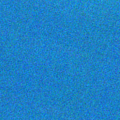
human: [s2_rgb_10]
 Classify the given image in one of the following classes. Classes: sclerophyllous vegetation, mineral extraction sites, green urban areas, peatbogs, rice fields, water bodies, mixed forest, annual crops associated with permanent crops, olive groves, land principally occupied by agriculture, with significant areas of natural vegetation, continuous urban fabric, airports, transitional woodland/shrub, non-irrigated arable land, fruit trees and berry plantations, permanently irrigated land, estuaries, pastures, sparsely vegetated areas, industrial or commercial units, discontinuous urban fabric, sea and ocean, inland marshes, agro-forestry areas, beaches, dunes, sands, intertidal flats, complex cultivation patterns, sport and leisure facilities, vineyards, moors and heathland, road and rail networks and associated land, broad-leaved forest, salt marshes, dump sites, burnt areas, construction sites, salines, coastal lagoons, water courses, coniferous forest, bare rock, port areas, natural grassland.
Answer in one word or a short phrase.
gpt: sea and ocean